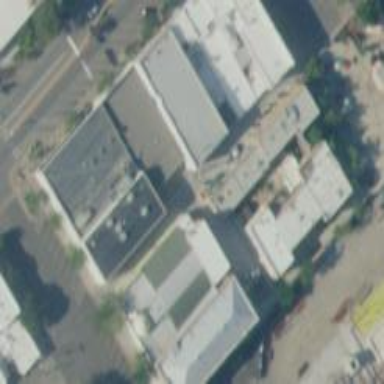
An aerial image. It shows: Commercial building serving as town hall.